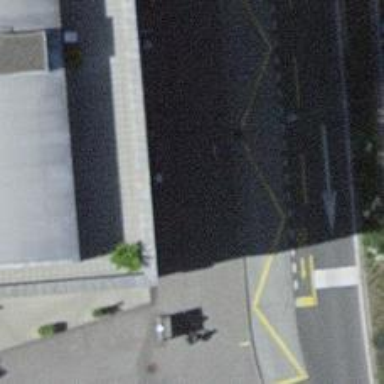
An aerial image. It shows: Bus stop with shelter and platform for trolleybuses.